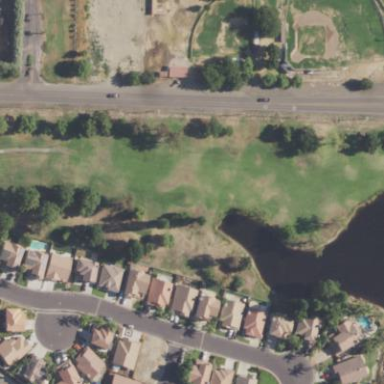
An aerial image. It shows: Area of rough grass used for golf.